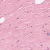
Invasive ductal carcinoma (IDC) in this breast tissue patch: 0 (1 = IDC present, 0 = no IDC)